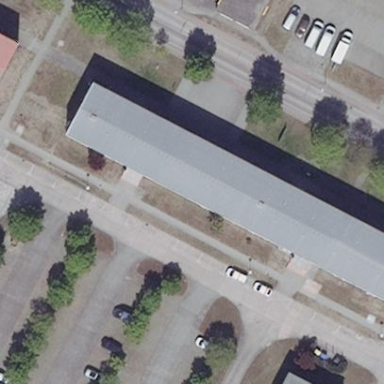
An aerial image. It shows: Flat-roofed building.